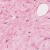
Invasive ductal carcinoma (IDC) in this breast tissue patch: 0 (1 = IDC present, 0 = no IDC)